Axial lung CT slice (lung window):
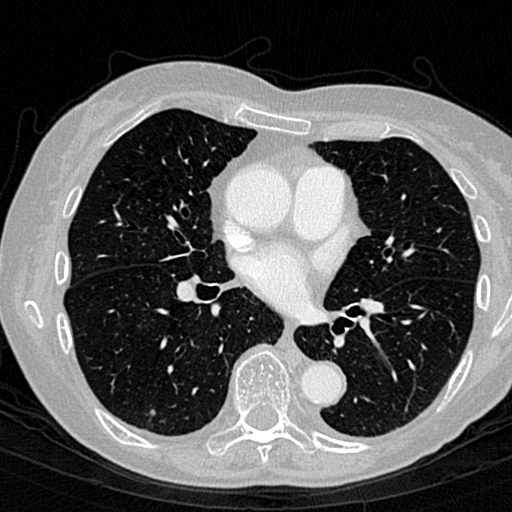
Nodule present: no